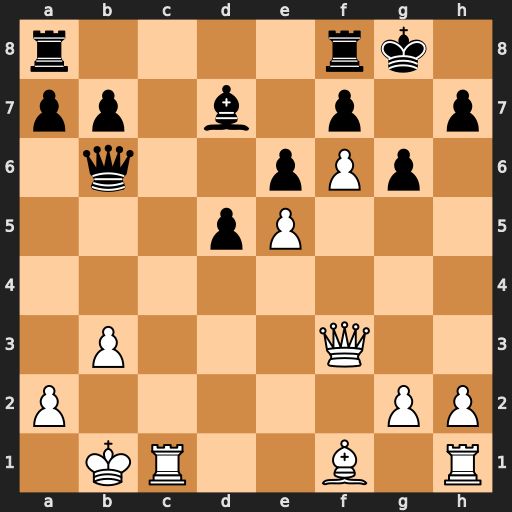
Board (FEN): r4rk1/pp1b1p1p/1q2pPp1/3pP3/8/1P3Q2/P5PP/1KR2B1R
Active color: w
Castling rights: -
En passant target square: -
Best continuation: Qf4 Rfc8 Rxc8+ Rxc8 Qh6